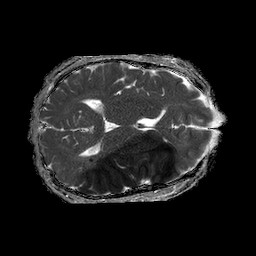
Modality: ADC
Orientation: axial
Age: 44
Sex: male
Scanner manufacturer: philips
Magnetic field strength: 1.5 T
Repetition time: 4.6 s
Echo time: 0.09059 s